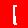
Digit: 1